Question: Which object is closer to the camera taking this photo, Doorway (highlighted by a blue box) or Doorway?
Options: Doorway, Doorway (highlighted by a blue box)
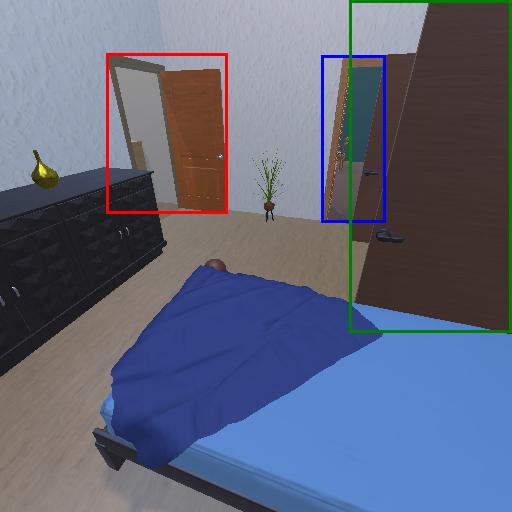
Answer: Doorway